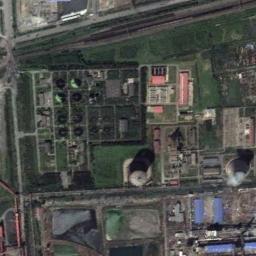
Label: thermal_power_station